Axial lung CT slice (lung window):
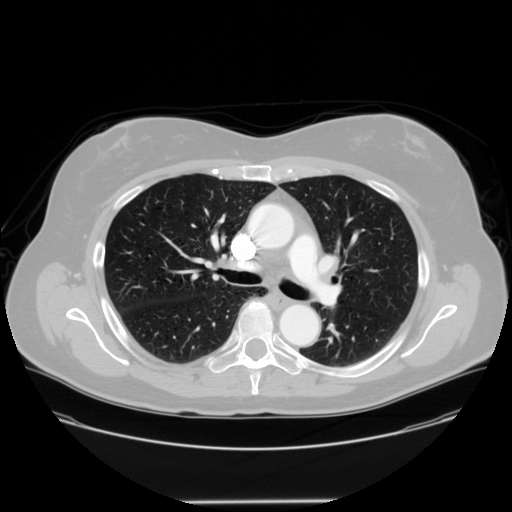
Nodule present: no